Question: I have created a simple Maven project with no archetype, everything is okay. Then I added a 'CVA.pmml' file under the 'main/resources' directory. Afterwards, I want to read the file but get 'FileNotFoundException'. I tried the following methods:
Method 1:
'''
InputStream is = BundleTest.class.getResourceAsStream("CVA.pmml");
'''
Method 2:
'''
InputStream is = BundleTest.class.getResourceAsStream("resources/CVA.pmml");
'''
Method 3:
'''
InputStream is = new FileInputStream("CVA.pmml");
'''
Method 4:
'''
InputStream is = new FileInputStream("resources/CVA.pmml");
'''
None of them works. Any suggestion?
Here is the screenshot of the project structure:

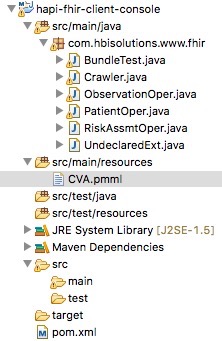
Answer: > Method 1:'''
InputStream is = BundleTest.class.getResourceAsStream("CVA.pmml");
'''
That will look for the CVA.pmml resource in the same package as the BundleTest class. But CVA.pmml is in the root package, whereas BundleTest is not.
> Method 2:'''
InputStream is = BundleTest.class.getResourceAsStream("resources/CVA.pmml");
'''
That will look for it in the resources package under the package of the BundleTest class. But it's in the root package.
> Method 3:'''
InputStream is = new FileInputStream("CVA.pmml");
'''
That wil look it on the file system, in the directory from which you executed the java command. But it's in the classpath, embedded in the jar (or in a classpath directory)
> Method 4:'''
InputStream is = new FileInputStream("resources/CVA.pmml");
'''
That wil look it on the file system, in the directory 'resources, under the directory from which you executed the java command. But it's in the classpath, embedded in the jar (or in a classpath directory)
The correct way is
'''
InputStream is = BundleTest.class.getResourceAsStream("/CVA.pmml");
'''
(notice the leading slash)
or
'''
InputStream is = BundleTest.class.getClassLoader().getResourceAsStream("CVA.pmml");
'''